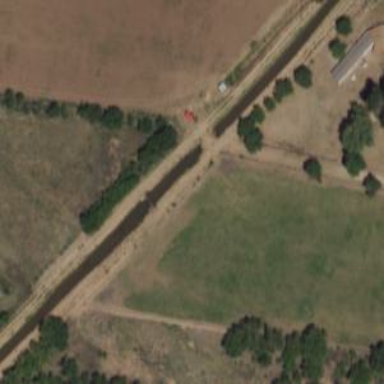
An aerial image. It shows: Culvert tunnel under canal.